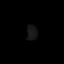
Tissue: lung
Cell type: T cells
Senescence score: 0.2297
Nuclear area (px): 147
Mean DAPI intensity: 23.497